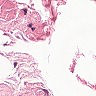
Metastatic tissue present: no